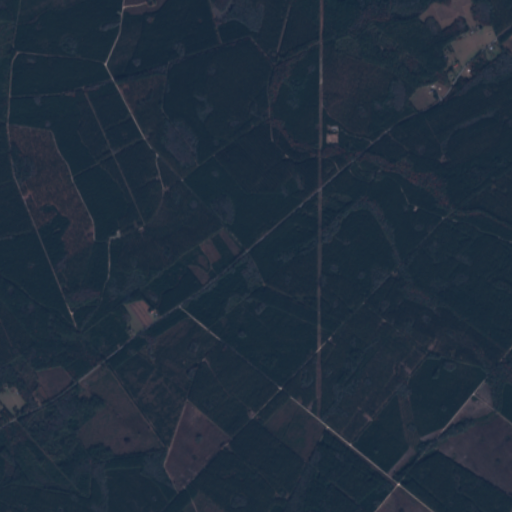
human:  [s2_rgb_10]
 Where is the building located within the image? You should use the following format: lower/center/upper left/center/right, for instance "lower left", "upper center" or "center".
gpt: There is no building in the image.